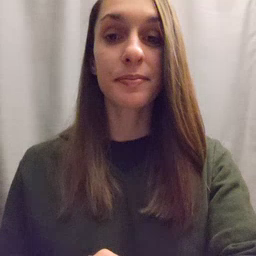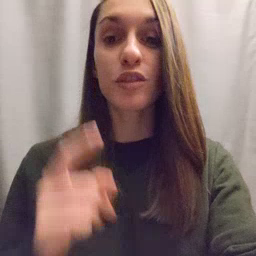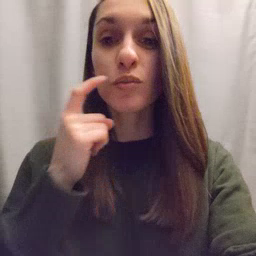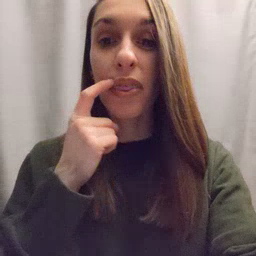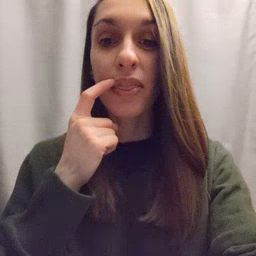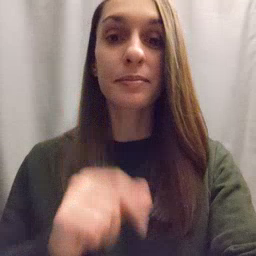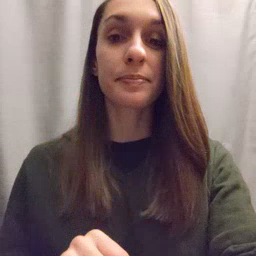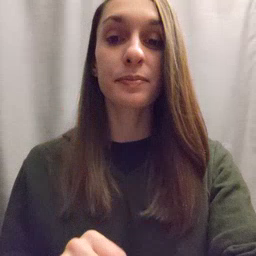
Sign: tooth